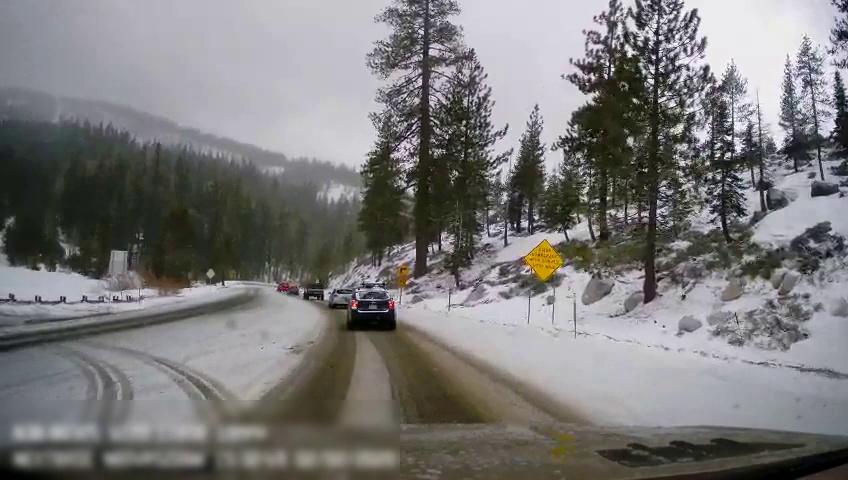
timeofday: Day
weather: Snowy
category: Drivable Space
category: Vehicles | Car
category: Vehicles | Truck
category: Vehicles | Car
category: Traffic | Signs
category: Traffic | Signs
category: Traffic | Signs
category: Traffic | Signs